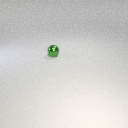
small green metal sphere